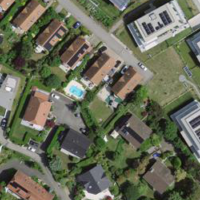
EUNIS habitat code: 54
Species observed at this site:
Juglans regia
Clematis vitalba